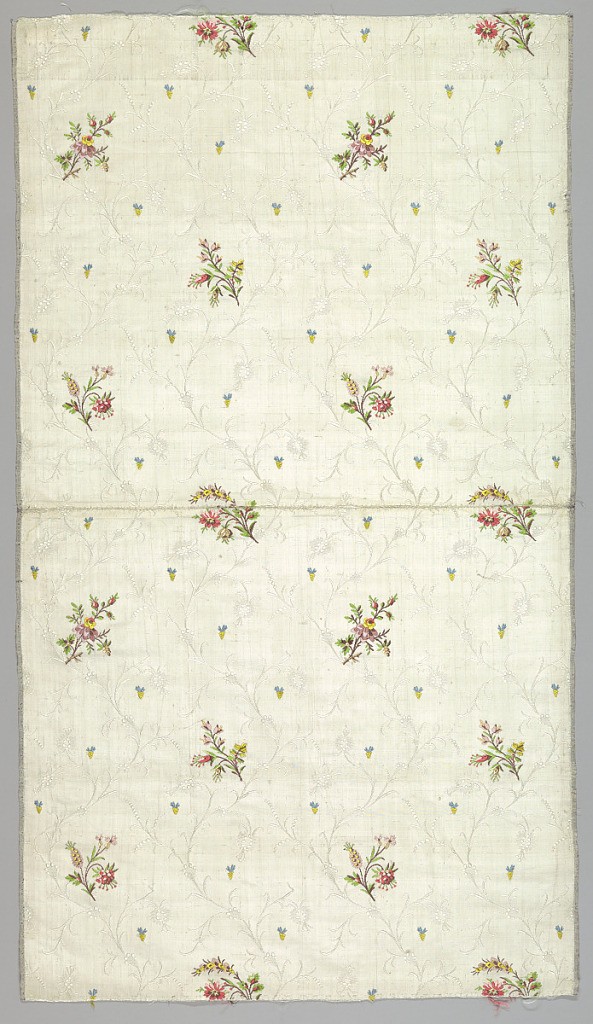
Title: Textile
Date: ca. 1885
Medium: silk Technique: compound satin weave
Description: White silk with a grosgrain ground with design of large-scale roses in satin weave with outlines and details in the floats of extra white silk weft. Both selvages.